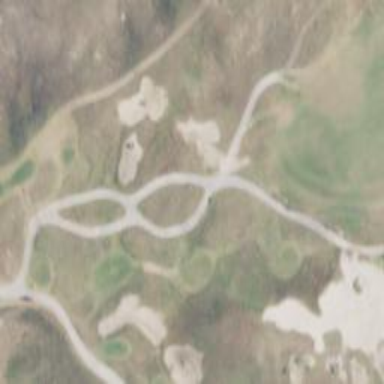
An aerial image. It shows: Path for both road and golf.